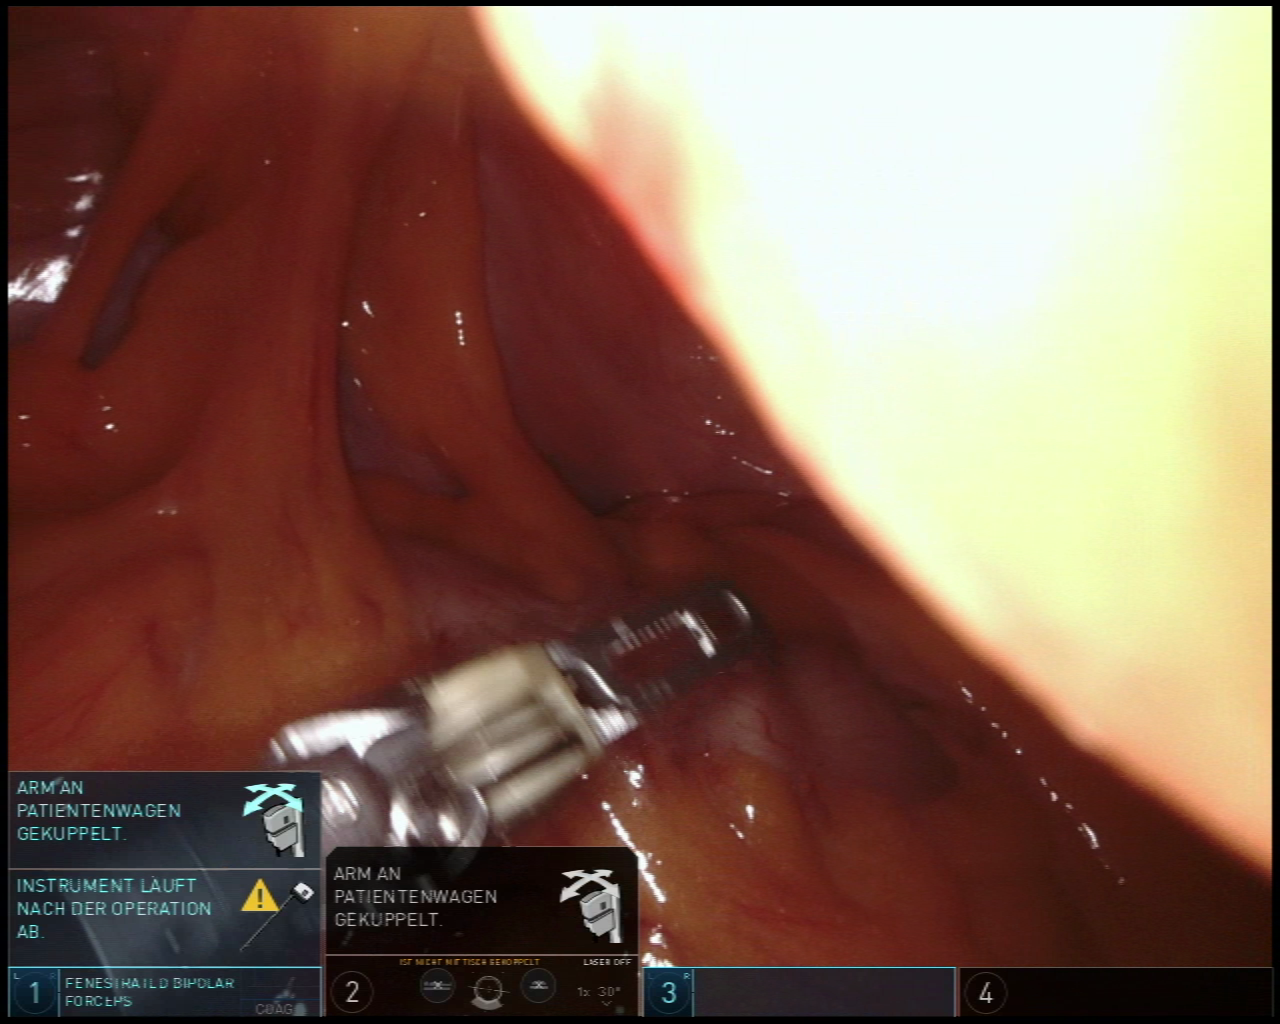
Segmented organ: colon
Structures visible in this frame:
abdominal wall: yes
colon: yes
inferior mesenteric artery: no
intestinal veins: no
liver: no
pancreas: no
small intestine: no
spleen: no
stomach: no
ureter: no
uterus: no
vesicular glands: no